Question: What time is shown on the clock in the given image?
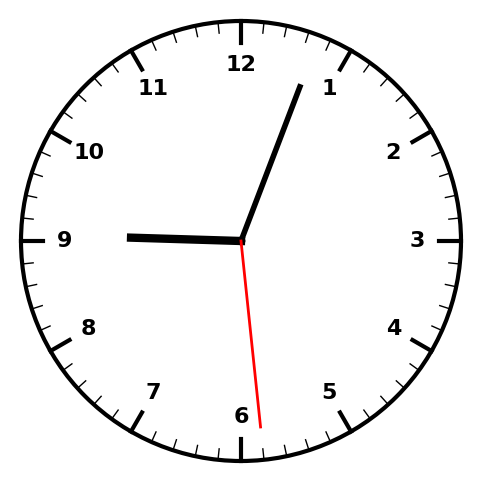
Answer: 09:03:29